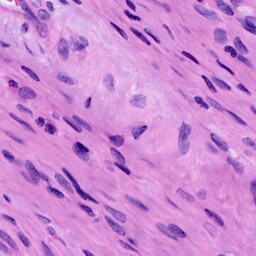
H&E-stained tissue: Cervix